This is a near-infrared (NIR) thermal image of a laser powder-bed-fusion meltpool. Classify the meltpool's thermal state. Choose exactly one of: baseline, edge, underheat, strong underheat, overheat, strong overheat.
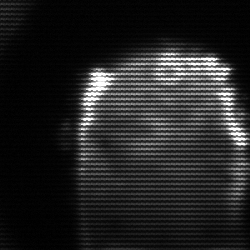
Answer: baseline